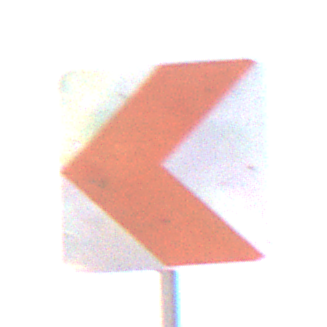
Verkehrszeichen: RichtungstafelnInKurvenKleinRechts
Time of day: SunriseSunset
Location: Outdoor (Nature)
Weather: Clear
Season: NotSpecified
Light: Natural